Field crop: maize
Growth stage: 2
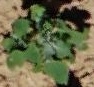
Species: chenopodium